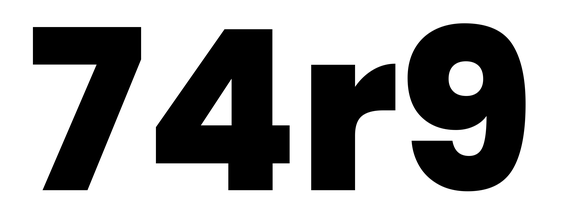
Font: Poppins-ExtraBold